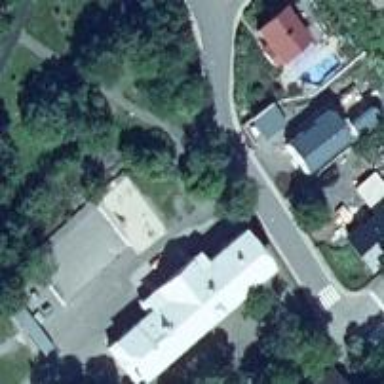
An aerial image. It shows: School building with half-hipped roof shape.